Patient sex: M
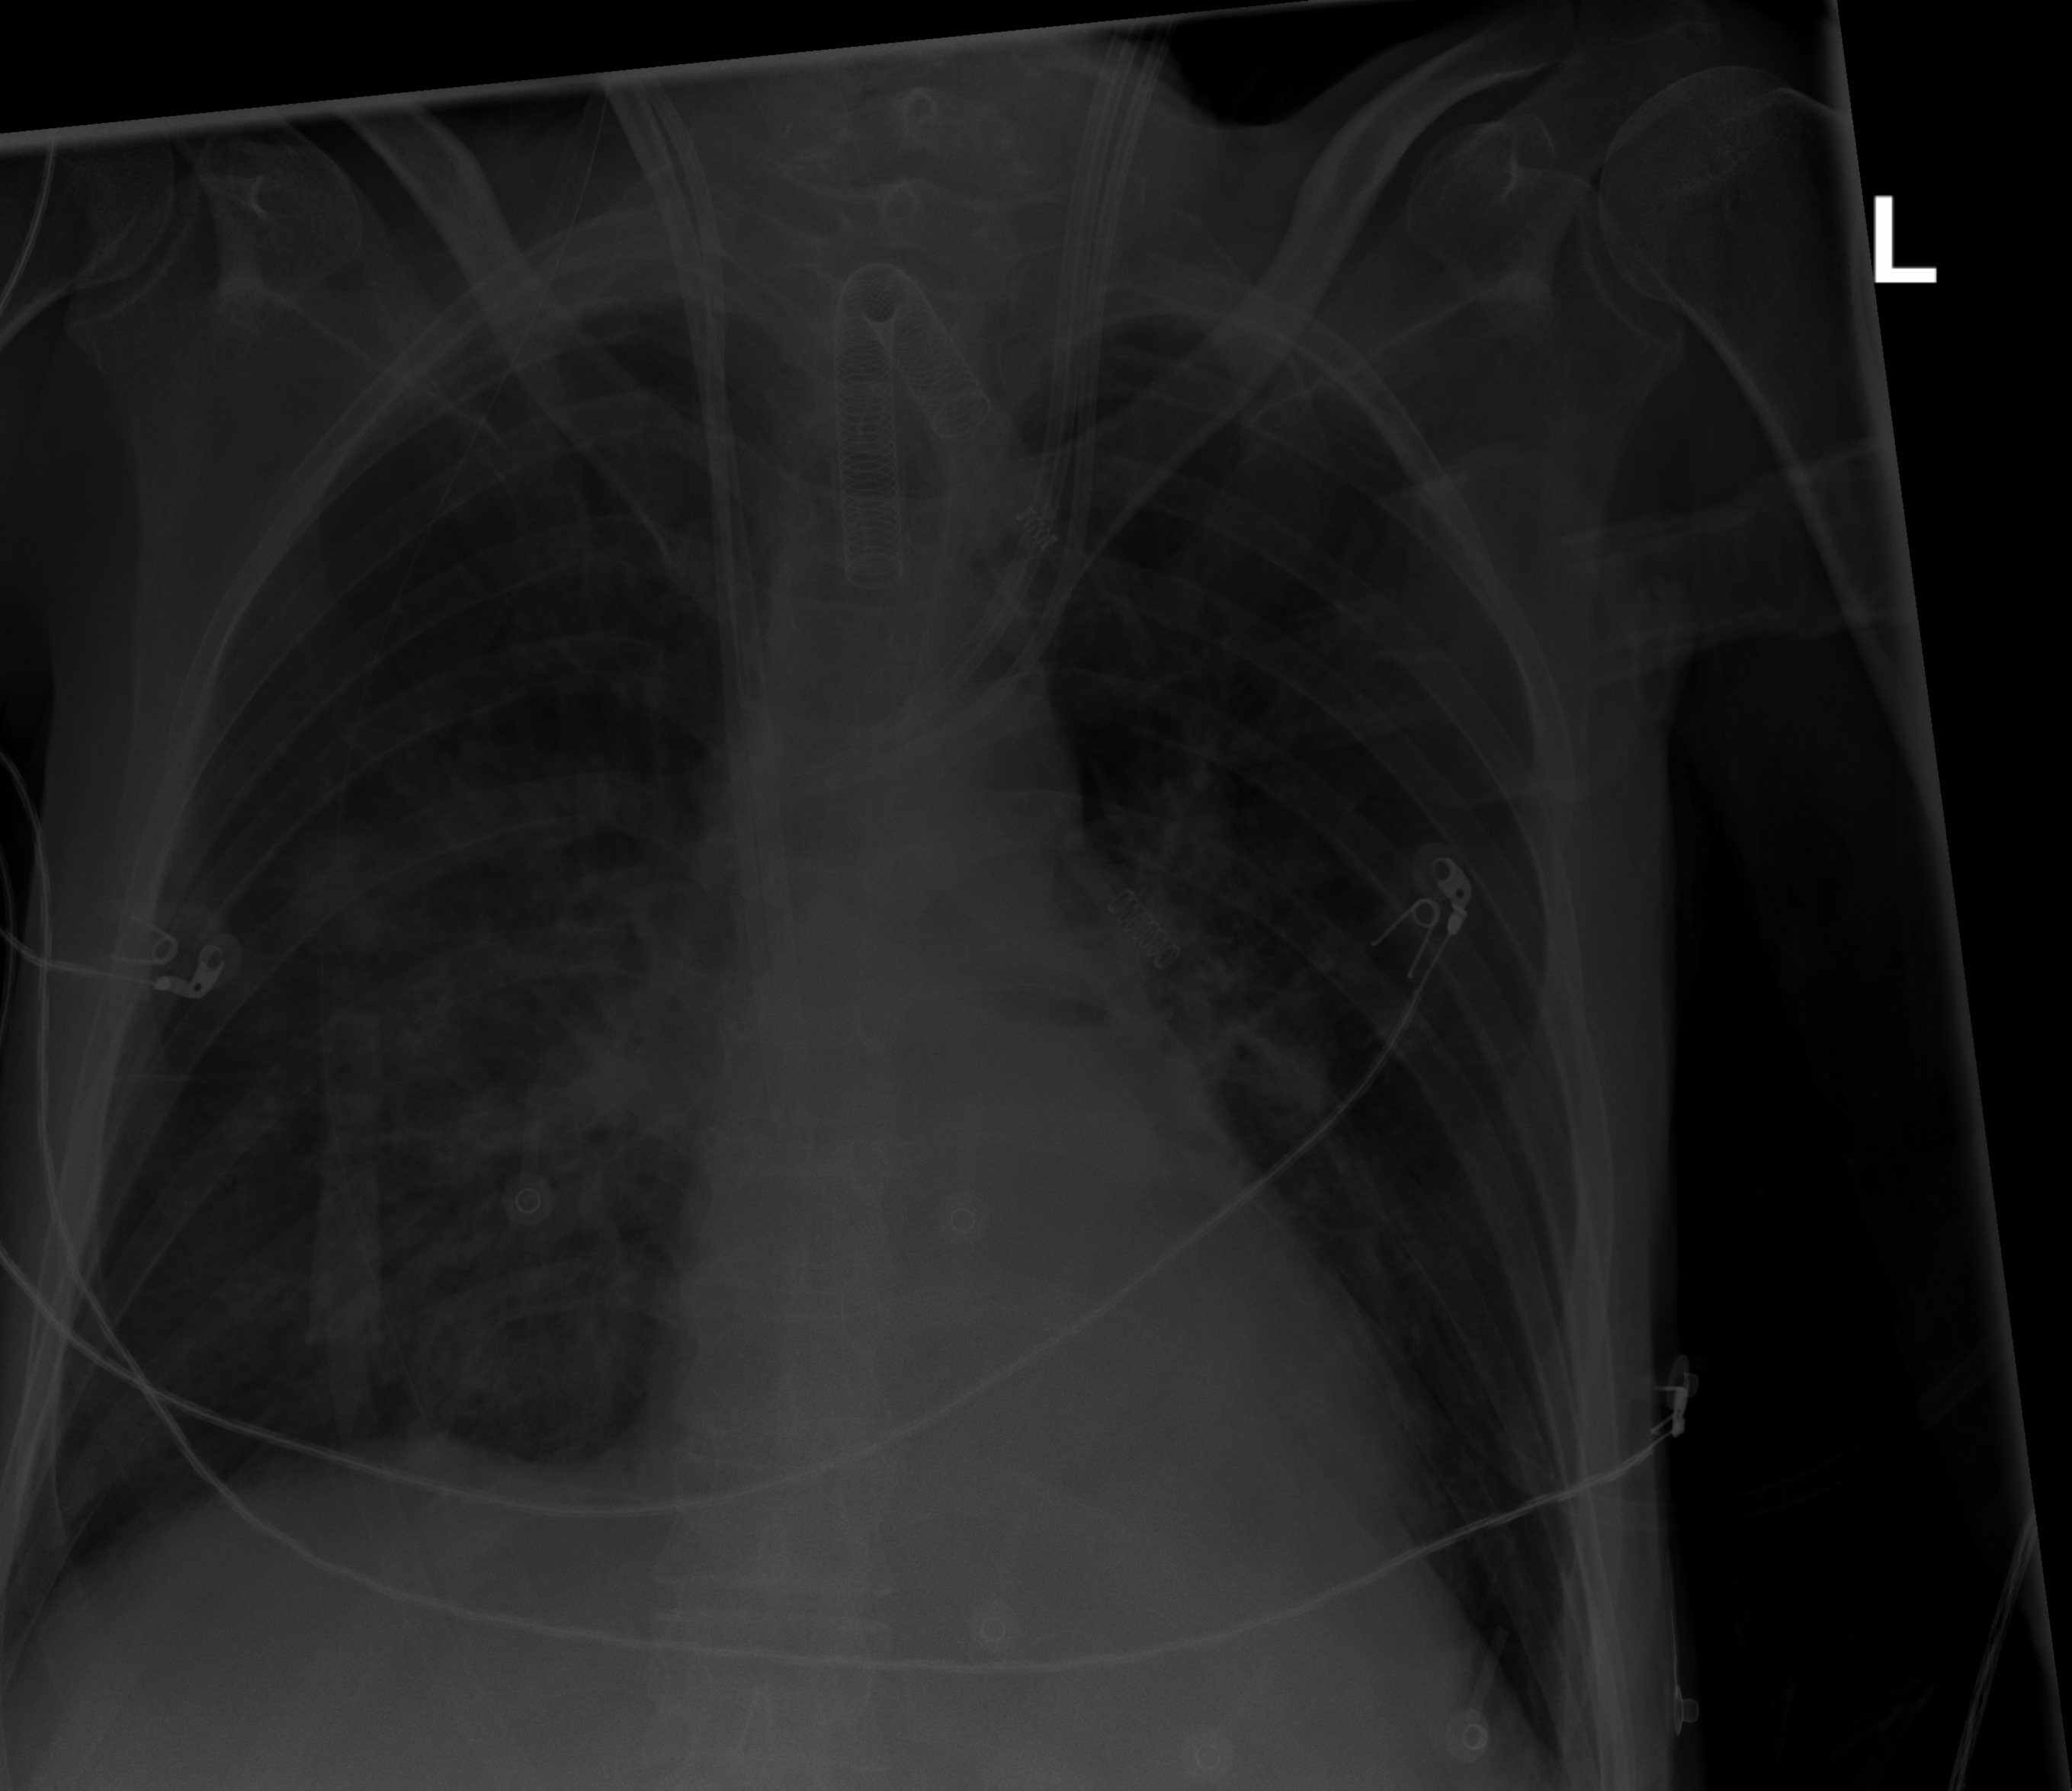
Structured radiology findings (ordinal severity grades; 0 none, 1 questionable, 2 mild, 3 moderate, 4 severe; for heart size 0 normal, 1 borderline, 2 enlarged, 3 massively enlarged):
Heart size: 0
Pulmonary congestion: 0
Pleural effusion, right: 0
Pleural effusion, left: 0
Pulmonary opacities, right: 2
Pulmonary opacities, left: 1
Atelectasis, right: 2
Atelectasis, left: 2